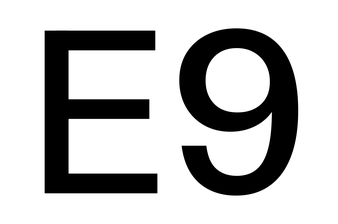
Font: InstrumentSans_Medium